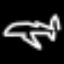
Label: airplane